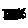
Label: star